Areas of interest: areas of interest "Jitai Garden"
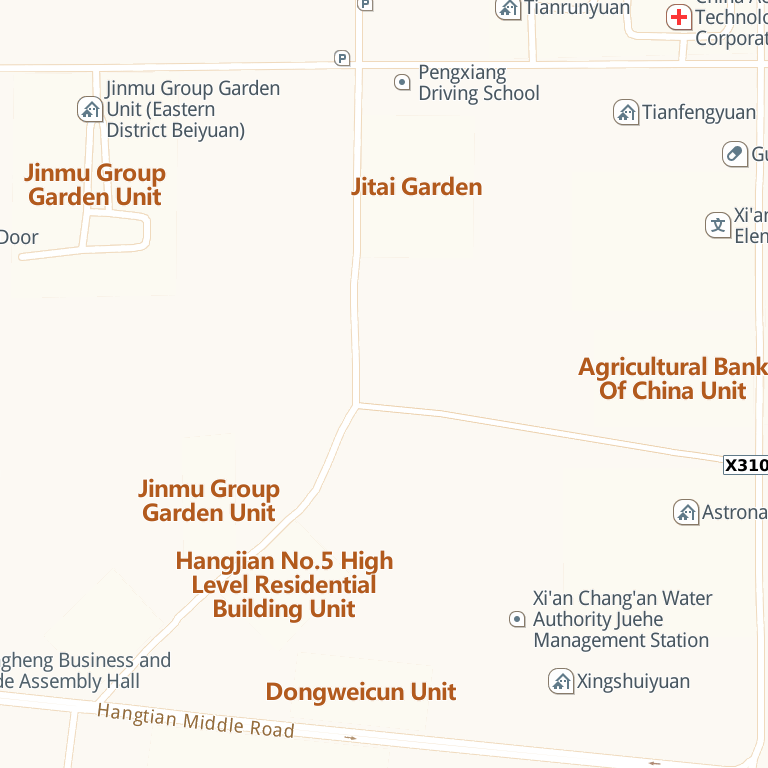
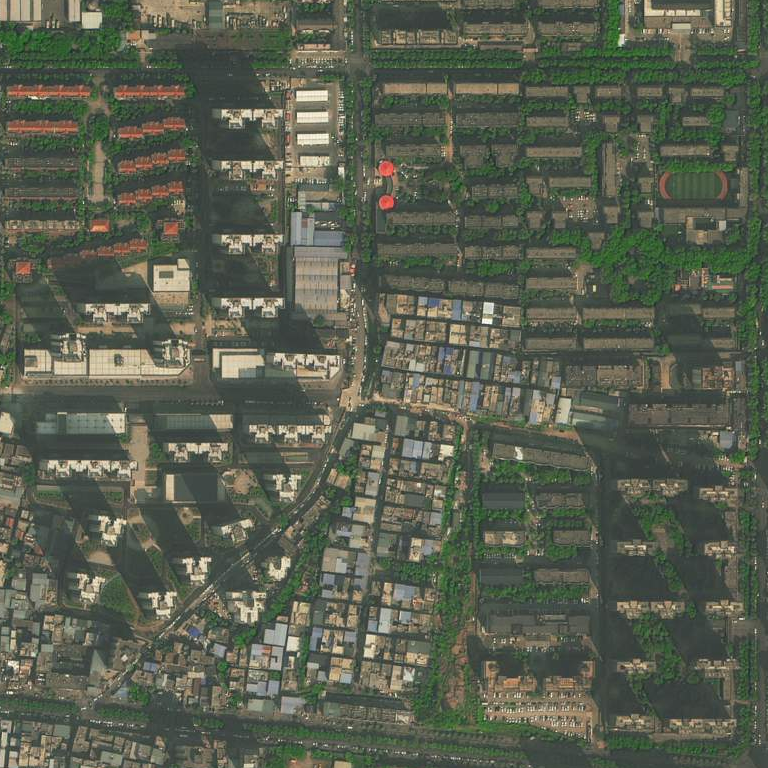